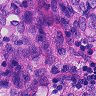
Metastatic tissue present: yes